Question: How can you represent electric circuits like the one I have linked in Matlab? If the nodes were connected by transfer functions instead of capacitors, inductors and resistors this could be done by a matrix. Is there some similar method to represent electric circuits to find the relationships between the currents and voltages?
Circuit diagram:

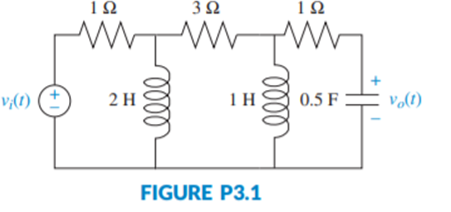
Answer: Sure, I do this sort of thing all the time. There's no way getting around the fact that you'll have to do some math, though.
Use 'tf()' to define your complex impedances (ie. 1/sC, sL, and R). Maybe write some short functions:
- 'circuit_series(Z1,Z2) = Z1+Z2'- 'circuit_parallel(Z1,Z2) = Z1*Z2/(Z1+Z2)'- 'voltage_divider(Z1,Z2) = Z2/(Z1+Z2)'
Use MATLAB to sum up the total complex impedance seen by . You'll have to solve for the voltages at the intermediate nodes with the voltage divider equation before you can get to . Once you have the transfer function , you can do fun things such as given an arbitrary waveform over time, compute the resulting waveform (assuming some initial conditions!).